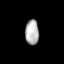
Tissue: lung
Cell type: Endothelial cells
Senescence score: 0.6042
Nuclear area (px): 332
Mean DAPI intensity: 179.054